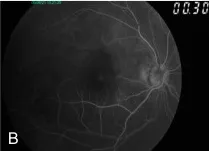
Fundus photography and fluorescein angiography of the patient's affected right eye at the week 4 after inoculation. Gross appearance on the photographs was similar to findings in the third week after inoculation. B-C: Delayed perfusion and superonasal para-perifoveal staining.
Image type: ophthalmic_imaging (ophthalmic_angiography)